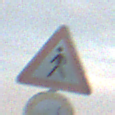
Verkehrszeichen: FussgaengerRechts
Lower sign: VerbotUeberholenEinspurigeFahrzeuge
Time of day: SunriseSunset
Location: Outdoor (RoadRail)
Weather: PartlyCloudy
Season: NotSpecified
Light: Natural